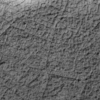
Label: not_dusty